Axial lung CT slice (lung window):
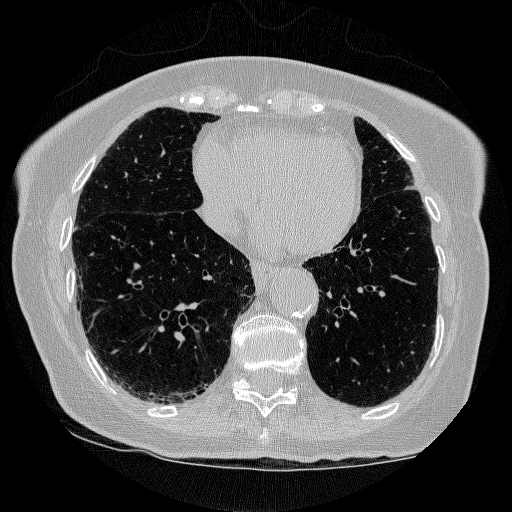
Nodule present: no